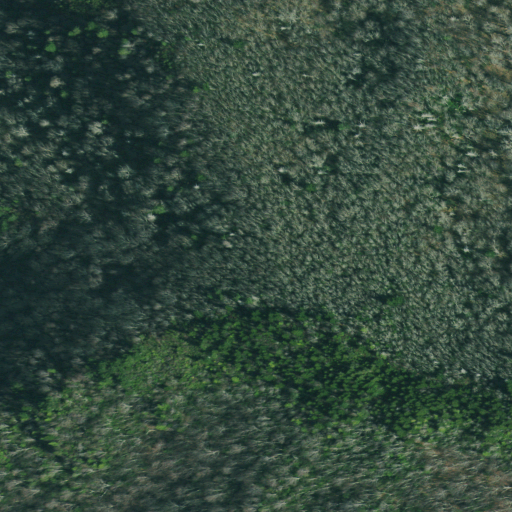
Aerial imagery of ridge(s) in Tennessee named Maddron Bald containing mixed forest, evergreen forest, and deciduous forest